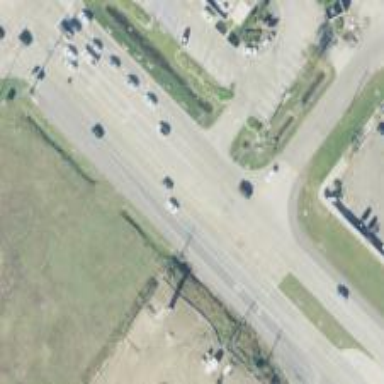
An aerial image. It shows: Primary highway.